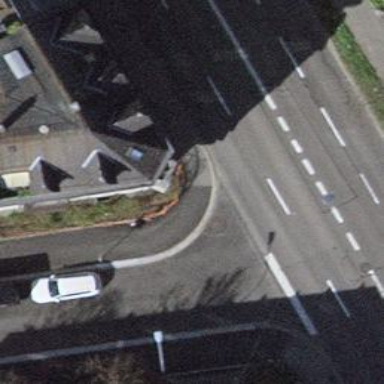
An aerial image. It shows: Sidewalk.